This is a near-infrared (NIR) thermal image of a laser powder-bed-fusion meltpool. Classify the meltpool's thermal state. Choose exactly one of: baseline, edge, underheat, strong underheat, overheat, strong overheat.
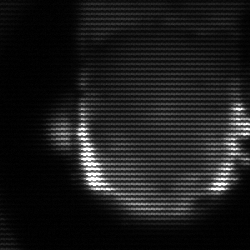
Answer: baseline